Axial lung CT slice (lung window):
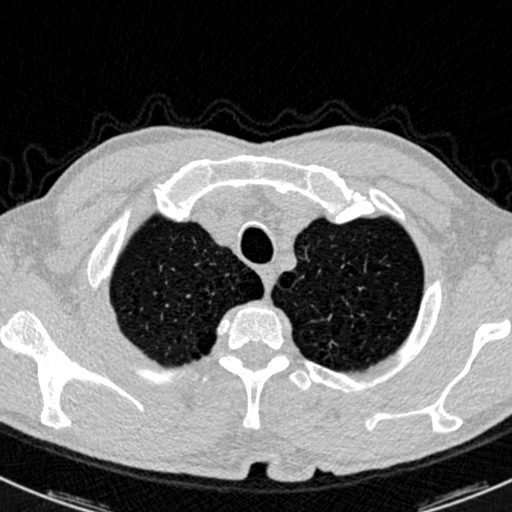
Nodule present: no